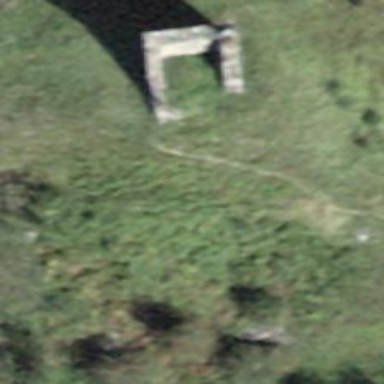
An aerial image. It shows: Historic defensive tower.